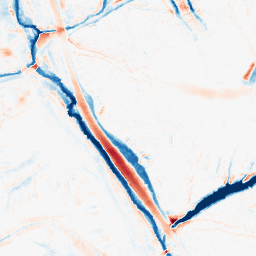
Category: morphological
Decomposition family: tophat_combined
Decomposition parameters: size: 10
Upsampling method: bspline
Upsampling parameters: scale: 4
Upsampling scale: 4